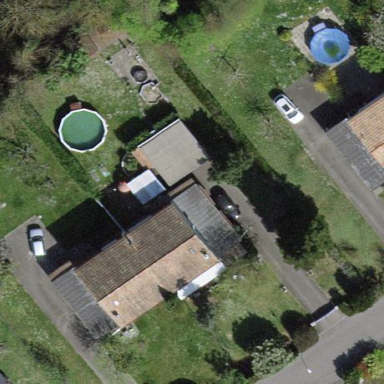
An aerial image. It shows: Garden enclosed by fence.